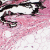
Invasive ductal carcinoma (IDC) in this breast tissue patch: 0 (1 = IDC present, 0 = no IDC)